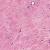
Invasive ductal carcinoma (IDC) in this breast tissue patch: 0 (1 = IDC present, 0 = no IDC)